Current action and preconditions to check: trajectory_clear

Your task: For each precondition in the list above, predict whether it will hold at this action.

Consider the current scene as observed from the mobile robot's camera, and analyze the predicted future states of all dynamic agents (e.g., people, animals, vehicles, or any moving entities) within the NEXT SECOND.

IMPORTANT: Only answer "very likely" if you are absolutely certain—based on strong, clear evidence—that a dynamic agent will violate the precondition in the predicted future state. Do NOT answer "very likely" for unlikely, ambiguous, or low-probability risks.

Ask yourself for each precondition: Is there a high probability, with clear and convincing evidence, that the predicted future states of any dynamic agent will interfere with the predicted future state of the currently executing action within the NEXT SECOND, causing that precondition to fail?

Assess the risk level based on these predictions. Use "likely" or "very likely" if motions create a clear risk of interference.

Use "neutral" or "improbable" if agents are nearby but their predicted paths are clearly diverging or non-conflicting.

Failure Risk Categories: "very improbable", "improbable", "neutral", "likely", "very likely"

Answer Format: Output ONLY the probability_of_failure value from these categories: "very improbable", "improbable", "neutral", "likely", "very likely"

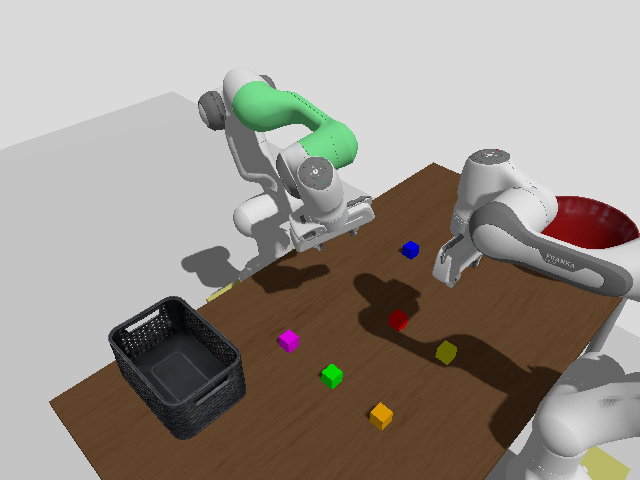

Answer: improbable